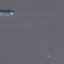
Land use / land cover class: SeaLake